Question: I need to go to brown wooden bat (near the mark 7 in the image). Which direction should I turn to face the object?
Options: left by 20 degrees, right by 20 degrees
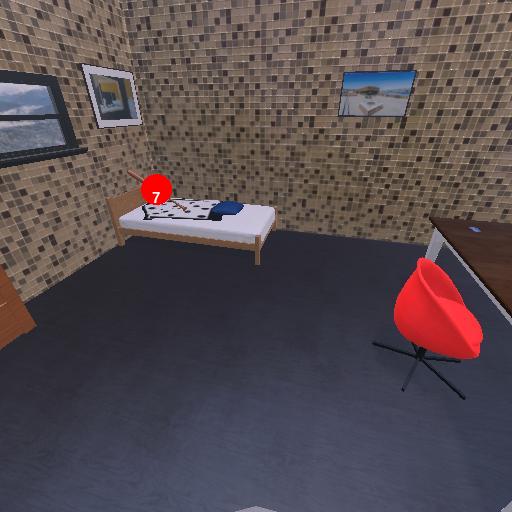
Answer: left by 20 degrees